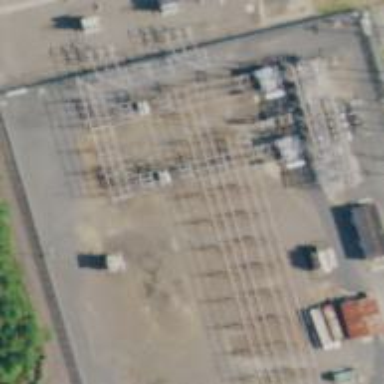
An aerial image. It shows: Switch used for power control.